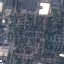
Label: Residential